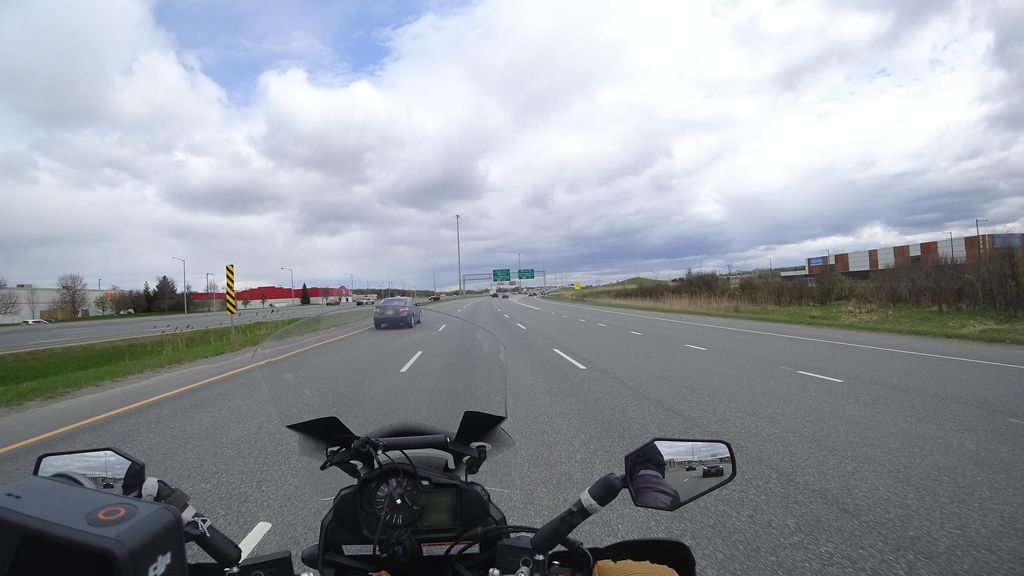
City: quebec_city